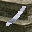
Label: 1